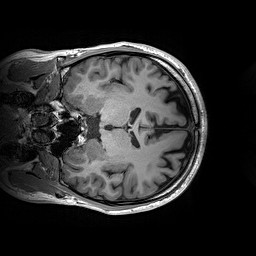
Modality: T1w
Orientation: coronal
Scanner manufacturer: siemens
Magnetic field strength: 3 T
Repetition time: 2.2 s
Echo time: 0.00244 s